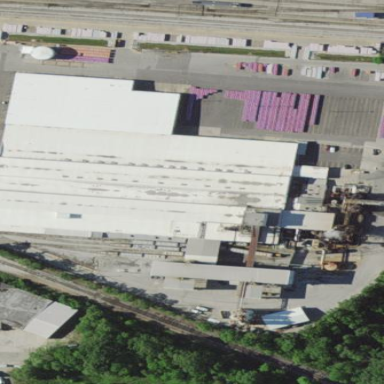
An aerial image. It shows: Industrial area with factory.